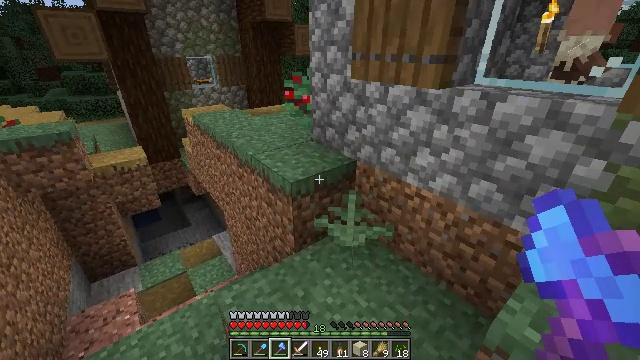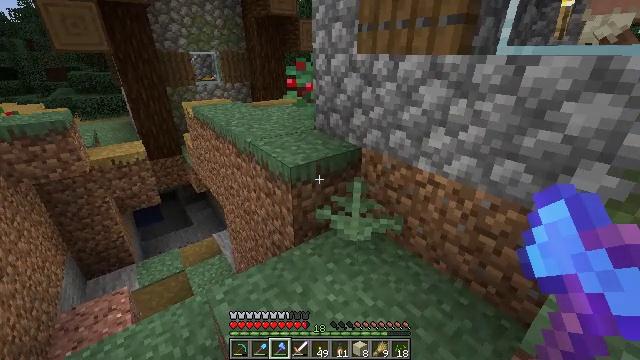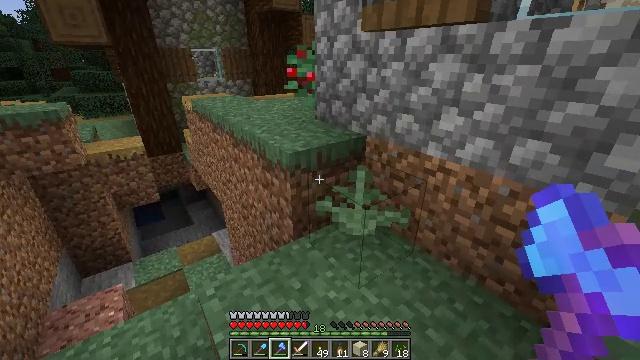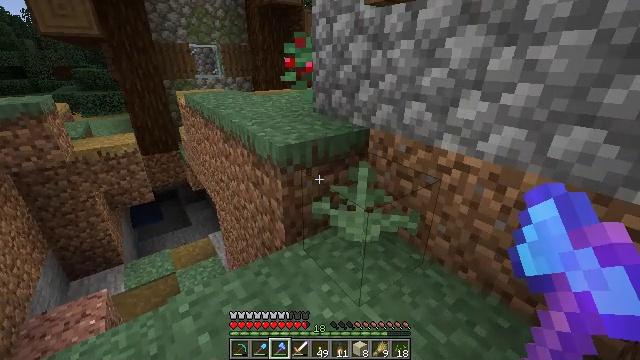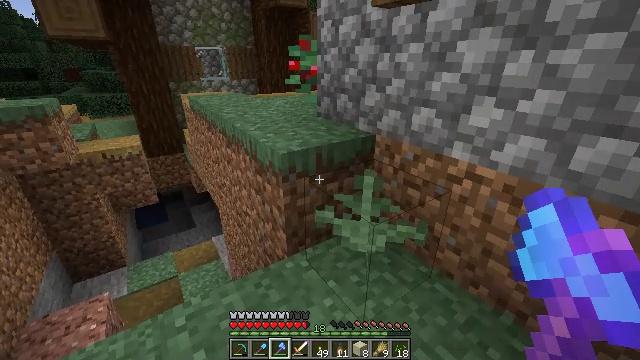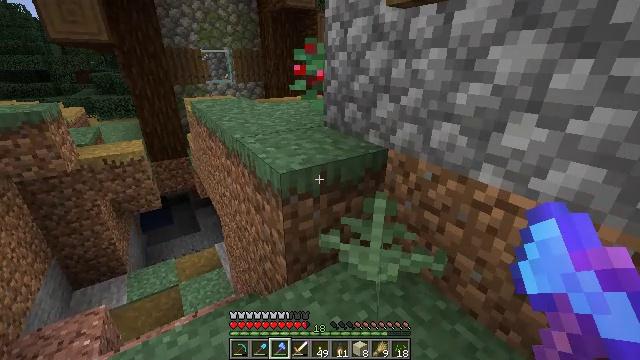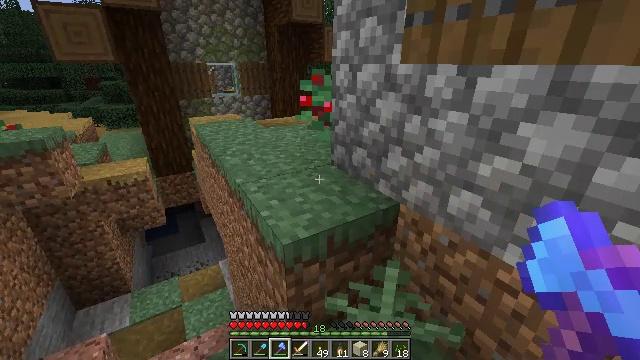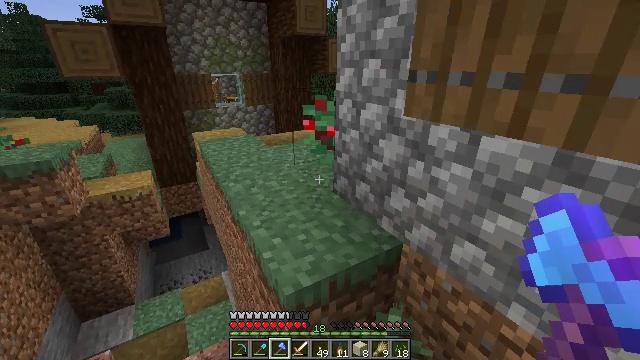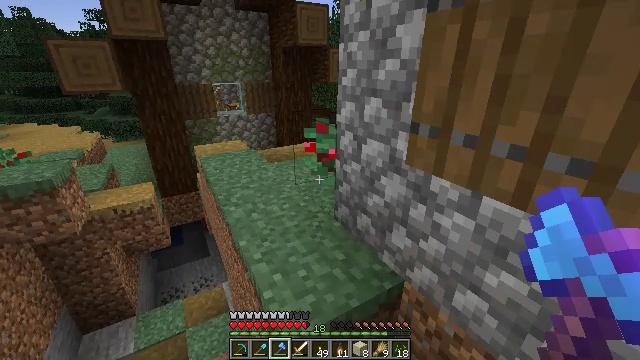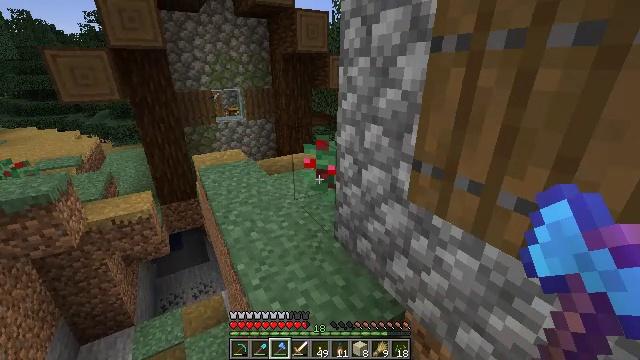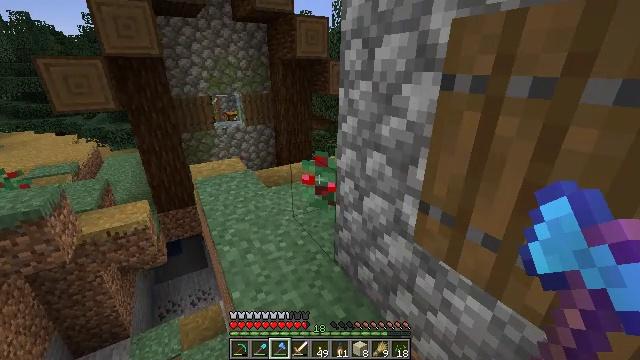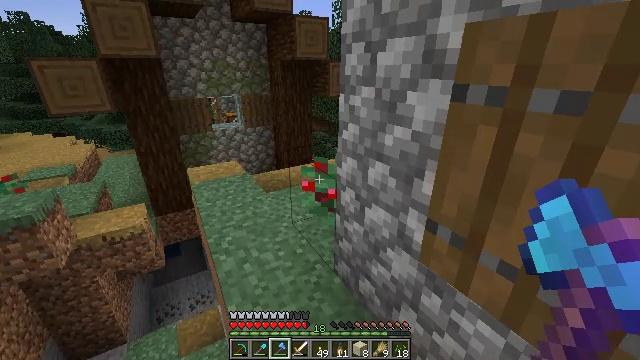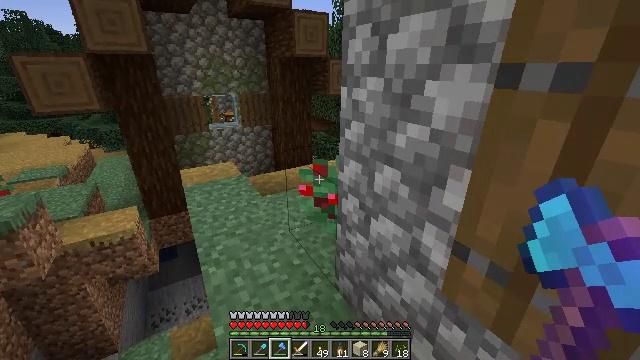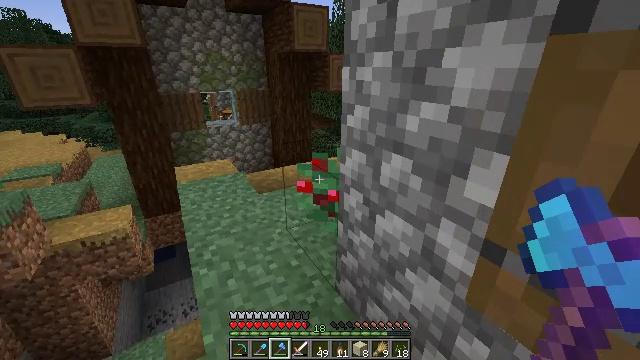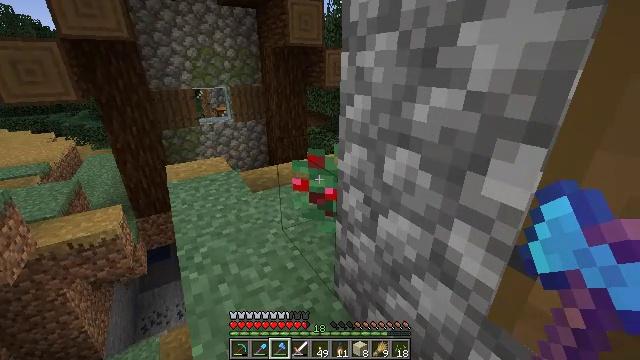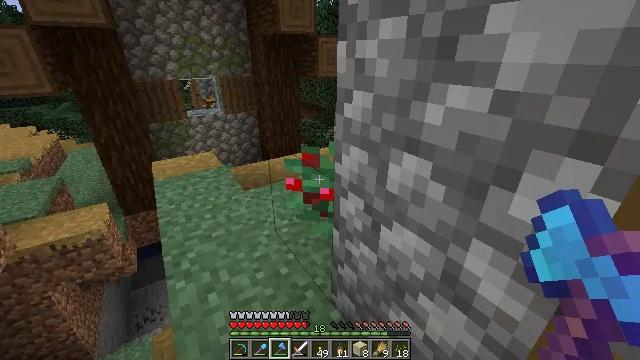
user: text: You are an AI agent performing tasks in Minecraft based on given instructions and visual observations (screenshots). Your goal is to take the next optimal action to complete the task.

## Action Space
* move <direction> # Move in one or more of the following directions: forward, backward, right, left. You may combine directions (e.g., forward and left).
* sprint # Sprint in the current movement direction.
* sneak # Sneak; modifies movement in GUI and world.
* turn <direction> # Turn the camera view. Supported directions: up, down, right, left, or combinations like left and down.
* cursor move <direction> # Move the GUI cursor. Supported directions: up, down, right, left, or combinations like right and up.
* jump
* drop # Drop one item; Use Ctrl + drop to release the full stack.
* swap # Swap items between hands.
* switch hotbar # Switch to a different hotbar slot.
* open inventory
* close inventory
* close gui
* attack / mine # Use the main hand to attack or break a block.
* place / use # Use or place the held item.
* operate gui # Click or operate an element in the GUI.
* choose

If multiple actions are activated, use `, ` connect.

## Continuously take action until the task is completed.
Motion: motion action
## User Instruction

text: Clear the sweet berry bush to collect the sweet berries.
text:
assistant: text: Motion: move forward, turn left
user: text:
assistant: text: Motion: move forward
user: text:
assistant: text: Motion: move forward
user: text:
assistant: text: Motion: move forward, turn left
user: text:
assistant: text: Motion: move forward, turn left
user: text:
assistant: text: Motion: move forward, turn left, jump
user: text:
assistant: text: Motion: move forward, jump
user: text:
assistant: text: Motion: move forward, jump
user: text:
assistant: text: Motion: move forward, jump
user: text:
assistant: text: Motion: move forward, jump
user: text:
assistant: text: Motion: move forward, jump
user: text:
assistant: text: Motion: move forward
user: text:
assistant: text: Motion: move forward
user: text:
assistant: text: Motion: move forward
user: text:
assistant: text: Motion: move forward, turn right and down
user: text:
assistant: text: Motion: move forward, turn right and down, attack / mine
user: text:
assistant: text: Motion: move forward, turn right and down, attack / mine
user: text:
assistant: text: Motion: move forward, attack / mine
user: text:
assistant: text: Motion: move forward and move left, attack / mine
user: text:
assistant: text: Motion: move forward and move left, turn right and up, attack / mine
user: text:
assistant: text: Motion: no_op